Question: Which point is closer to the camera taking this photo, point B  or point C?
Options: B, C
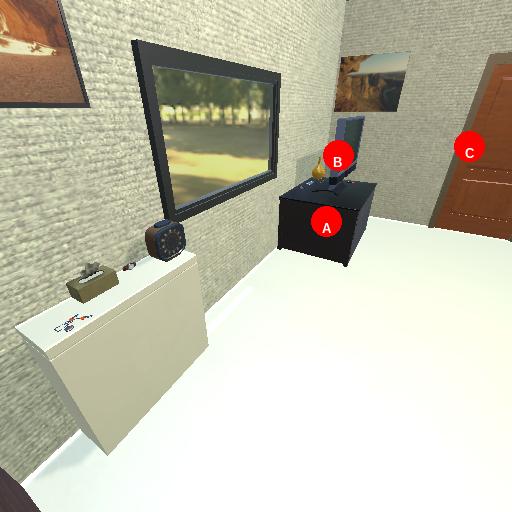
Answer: B